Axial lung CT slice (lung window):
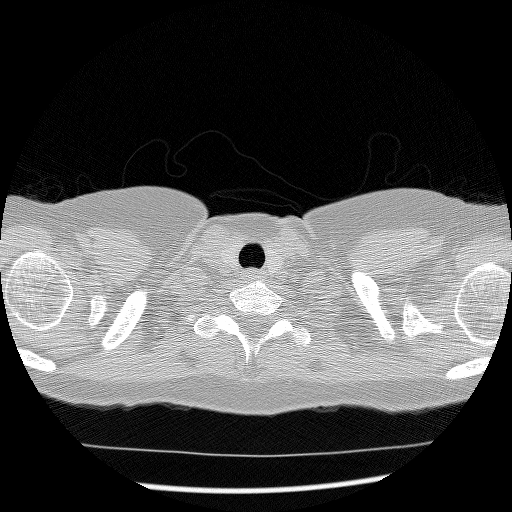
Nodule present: no